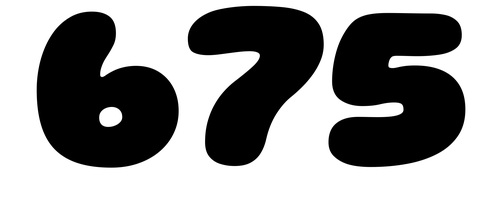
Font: Gluten_Black